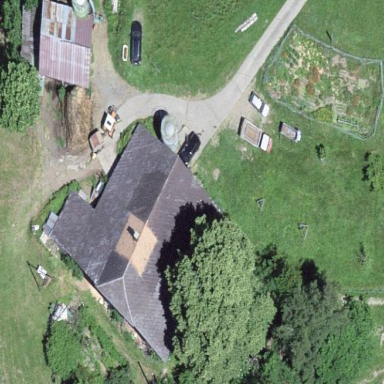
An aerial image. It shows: Farm building.